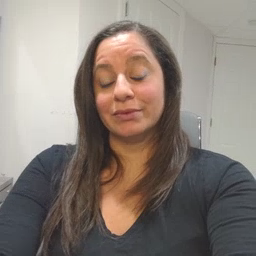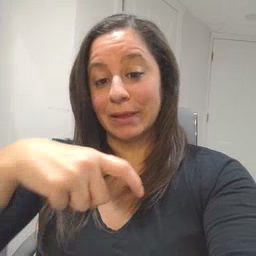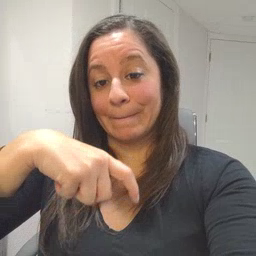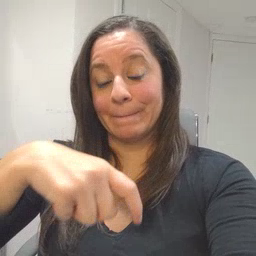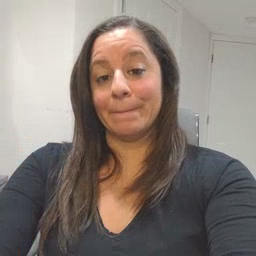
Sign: time